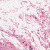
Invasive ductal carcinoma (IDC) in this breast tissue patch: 0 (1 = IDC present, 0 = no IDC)